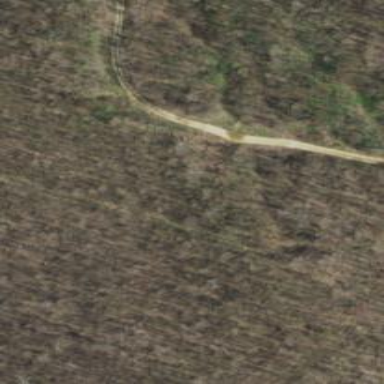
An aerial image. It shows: Driveway leading to service road.